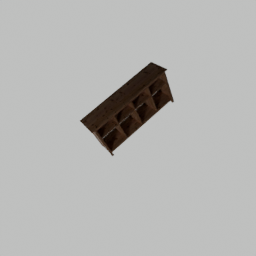
Label: furniture